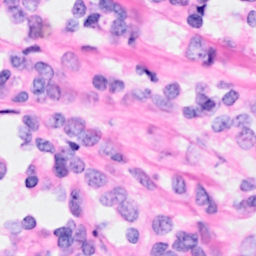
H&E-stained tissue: Breast